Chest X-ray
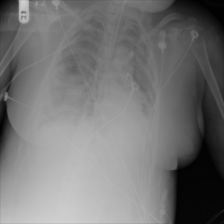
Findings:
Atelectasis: negative
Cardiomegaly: negative
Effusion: negative
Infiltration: negative
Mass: negative
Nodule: negative
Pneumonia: negative
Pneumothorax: negative
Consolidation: positive
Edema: negative
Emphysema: negative
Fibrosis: negative
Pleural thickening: negative
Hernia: negative